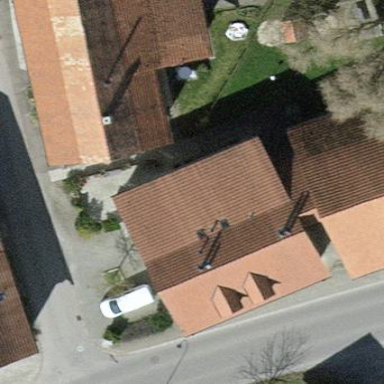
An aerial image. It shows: Gabled roof apartments building.